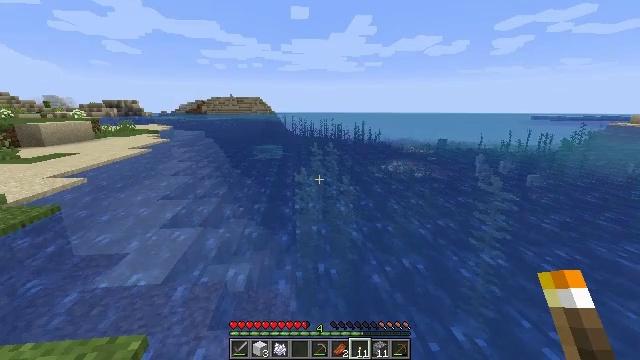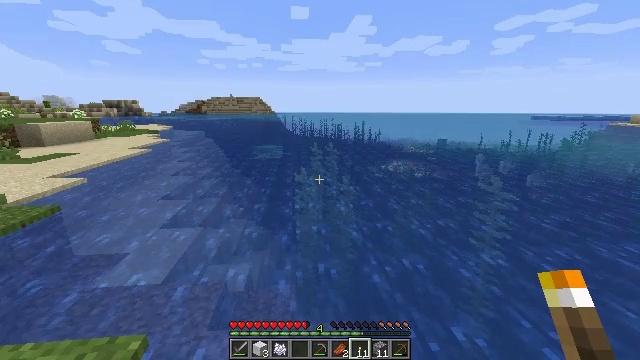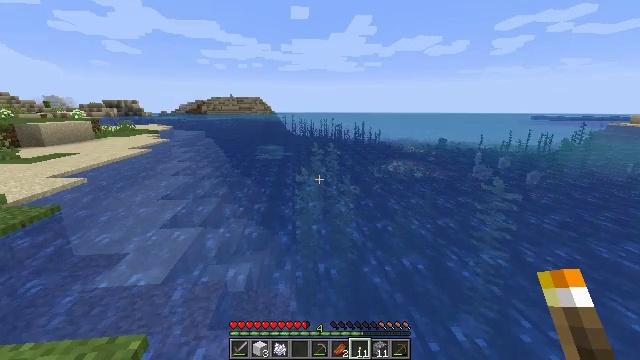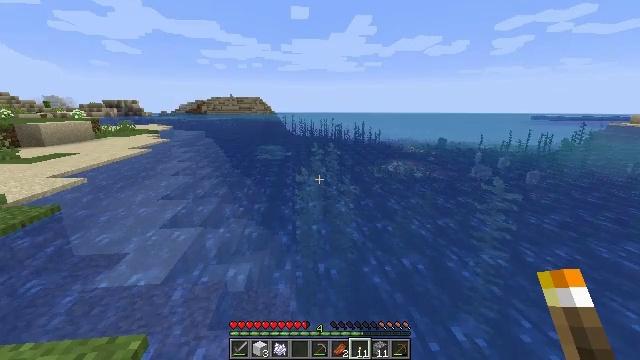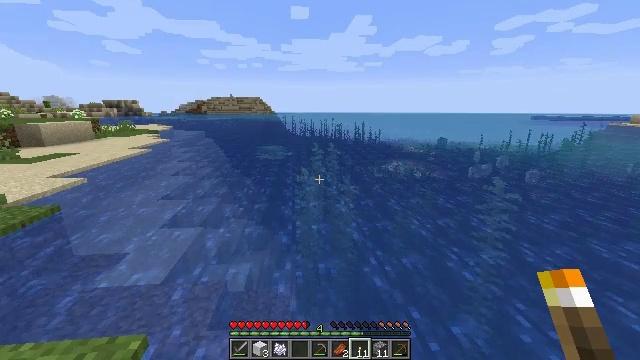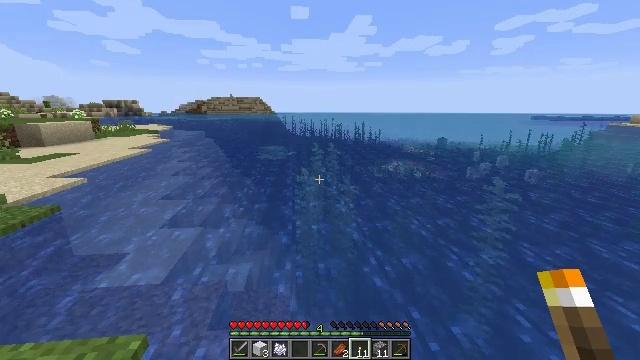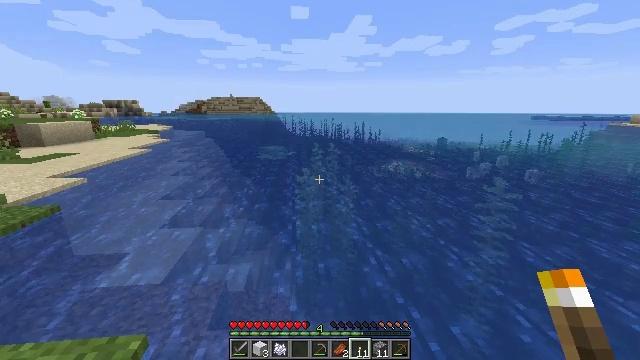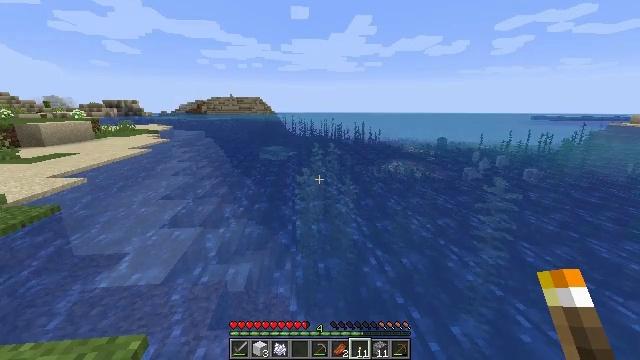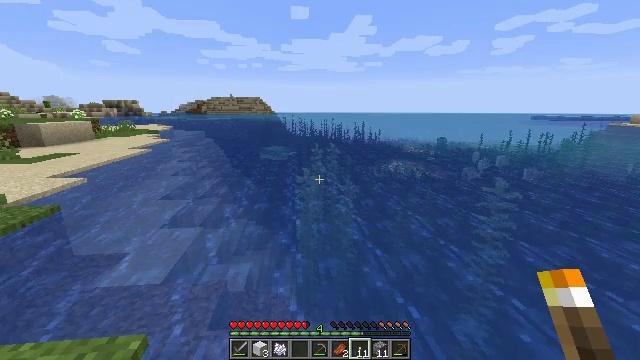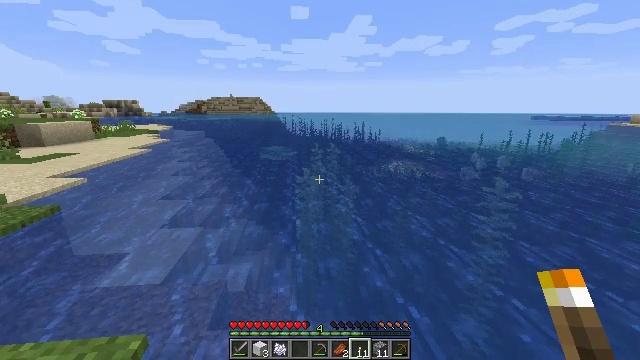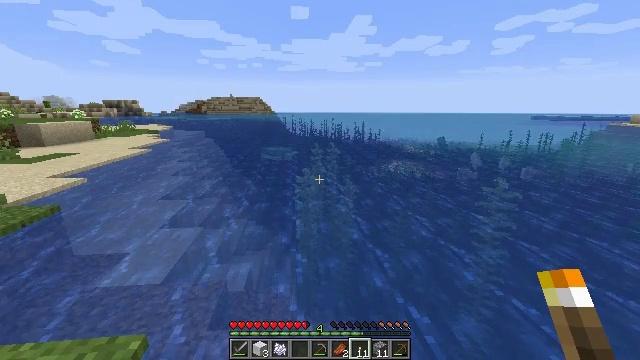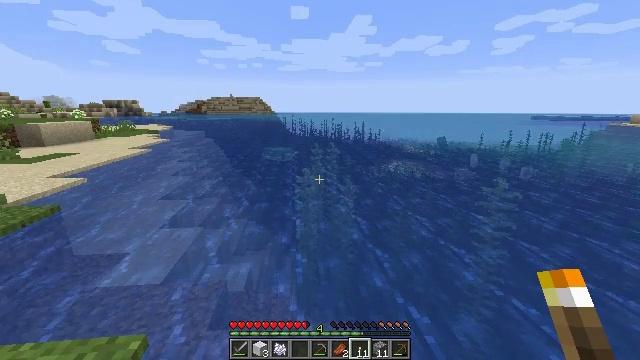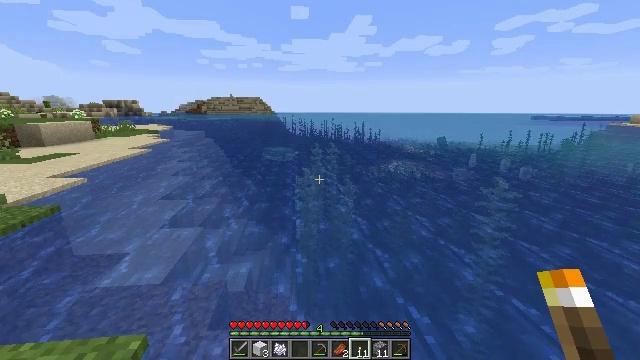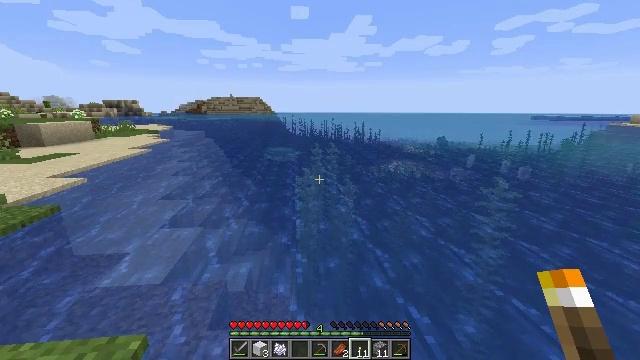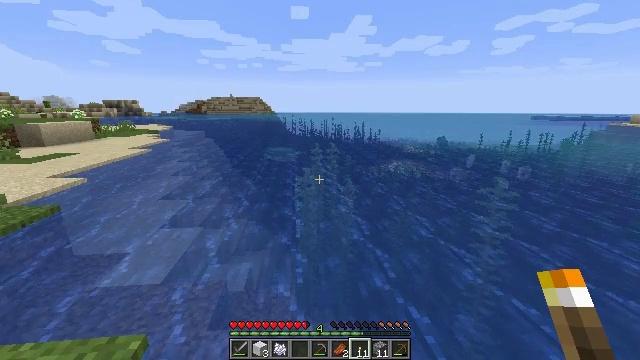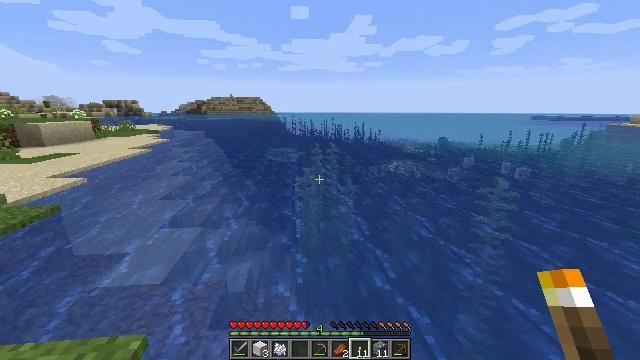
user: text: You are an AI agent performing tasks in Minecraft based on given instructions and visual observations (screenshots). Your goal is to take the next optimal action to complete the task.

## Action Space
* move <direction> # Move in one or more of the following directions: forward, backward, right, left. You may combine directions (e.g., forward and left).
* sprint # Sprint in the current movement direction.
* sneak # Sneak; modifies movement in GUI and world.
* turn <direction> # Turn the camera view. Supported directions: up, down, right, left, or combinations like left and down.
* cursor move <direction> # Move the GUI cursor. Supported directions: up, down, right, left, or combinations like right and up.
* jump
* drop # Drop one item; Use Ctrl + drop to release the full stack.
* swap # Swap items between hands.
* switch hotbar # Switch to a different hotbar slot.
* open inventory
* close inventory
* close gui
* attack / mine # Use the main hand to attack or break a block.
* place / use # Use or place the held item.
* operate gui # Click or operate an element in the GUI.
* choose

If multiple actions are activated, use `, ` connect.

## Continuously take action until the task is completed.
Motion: motion action
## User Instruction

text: Drop a tropical fish.
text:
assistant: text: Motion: no_op
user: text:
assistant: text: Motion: no_op
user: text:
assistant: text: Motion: no_op
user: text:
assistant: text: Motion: no_op
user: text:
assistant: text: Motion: no_op
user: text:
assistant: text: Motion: no_op
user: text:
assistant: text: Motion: no_op
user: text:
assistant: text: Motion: no_op
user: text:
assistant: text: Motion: no_op
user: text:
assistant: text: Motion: no_op
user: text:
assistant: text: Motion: no_op
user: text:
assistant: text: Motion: no_op
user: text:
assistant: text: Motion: no_op
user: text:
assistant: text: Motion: no_op
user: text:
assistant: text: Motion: no_op
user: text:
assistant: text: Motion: no_op
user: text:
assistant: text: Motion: no_op
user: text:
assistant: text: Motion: no_op
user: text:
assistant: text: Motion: no_op
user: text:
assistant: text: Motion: no_op
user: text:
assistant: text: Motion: turn right
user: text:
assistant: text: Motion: turn right and up
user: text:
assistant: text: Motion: turn right
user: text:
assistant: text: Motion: turn right
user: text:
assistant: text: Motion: close inventory
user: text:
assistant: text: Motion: close inventory
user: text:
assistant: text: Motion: close inventory
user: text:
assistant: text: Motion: close inventory
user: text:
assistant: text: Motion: open gui
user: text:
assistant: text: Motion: no_op